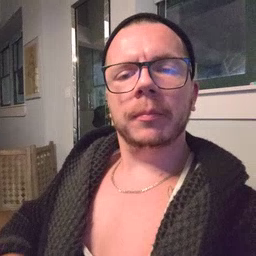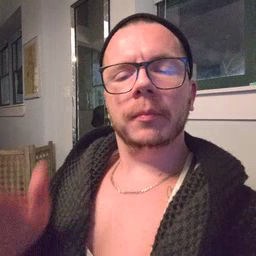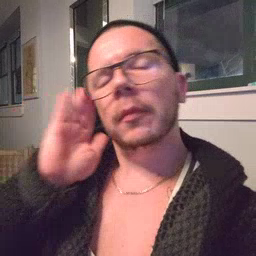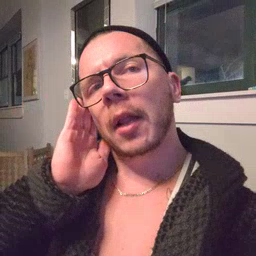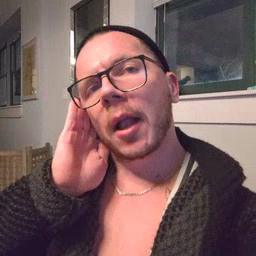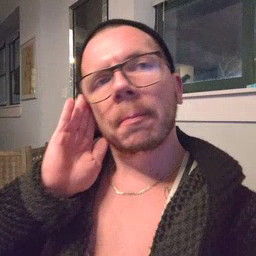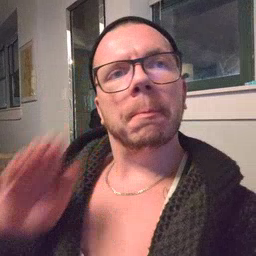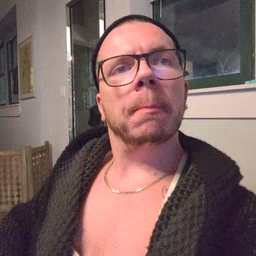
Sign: nap